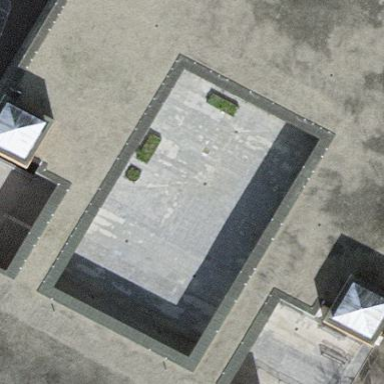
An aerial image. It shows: View of roof of building.